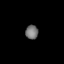
Tissue: lung
Cell type: Epithelial cells
Senescence score: 0.6685
Nuclear area (px): 176
Mean DAPI intensity: 114.767